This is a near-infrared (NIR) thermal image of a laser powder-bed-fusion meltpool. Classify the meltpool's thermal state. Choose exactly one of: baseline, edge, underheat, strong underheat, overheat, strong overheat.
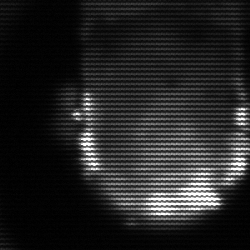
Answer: baseline